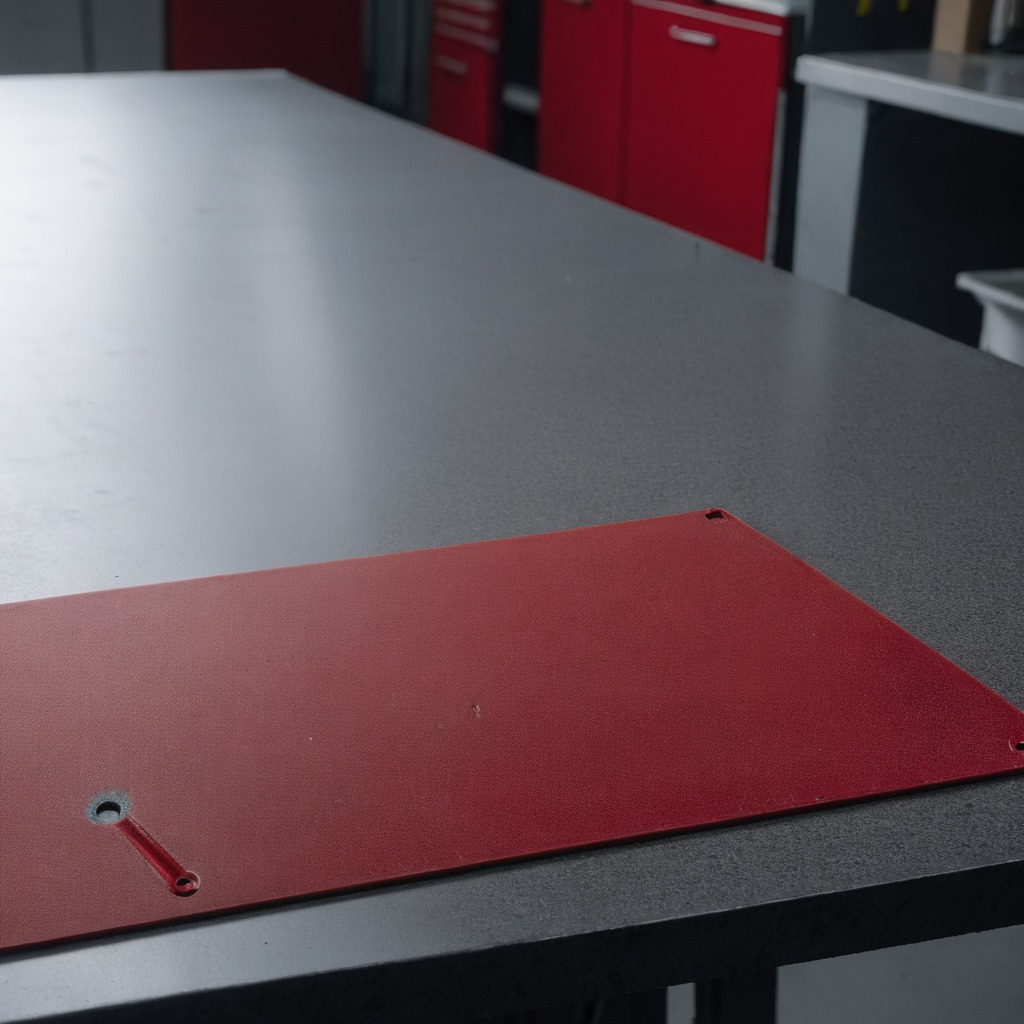
An wrench lying on the tabletop.